Question: I'm trying to download a file from asp.net controller ActionResult but how to download from browser ?
i'm returning File on controller level
'''
return File(pdfStream, "application/pdf", "sample.pdf");
'''
on angular code
'''
reportService.getReport().then(function(file){
//how to make this file download
})
'''
i tried with this code but download a pdf only when browser is chrome but that file content empty
'''
reportService.getReport().then(function (file) {
var hiddenElement = document.createElement('a');
hiddenElement.href = 'data:attachment/pdf,' + encodeURI(file);
hiddenElement.target = '_blank';
hiddenElement.download = 'myFile.pdf';
hiddenElement.click();
});
'''
response header look like

any help appreciate !!
thanks
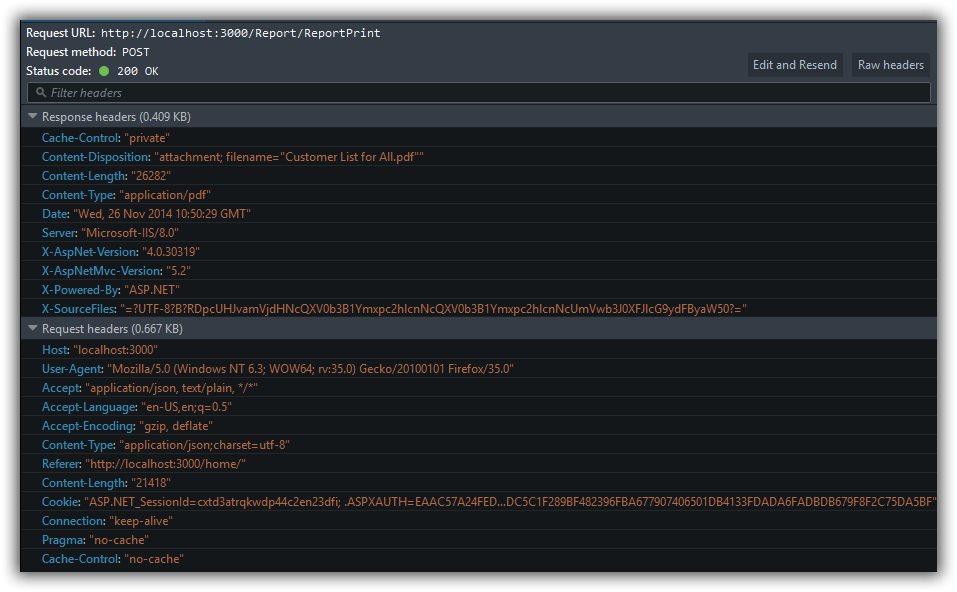
Answer: Assuming that you are using $http.post
You can use FileSaver.js
<URL>
And set the response type as blob.
Something like this,
'''
reportService.getReport().then(function(url, data){
return $http.post(url, data, { responseType:'blob' })
.then(function (response) {
try {
$timeout(function () {
saveAs(response.data, "mypdf.pdf");
});
} catch (ex) {
console.log(ex);
}
}, function (response) {
// error
return $q.reject(response.data);
});
})
'''